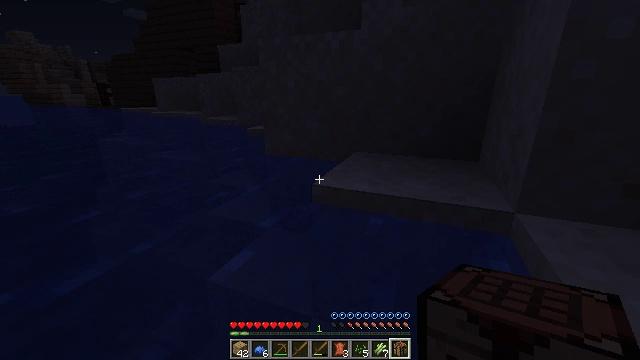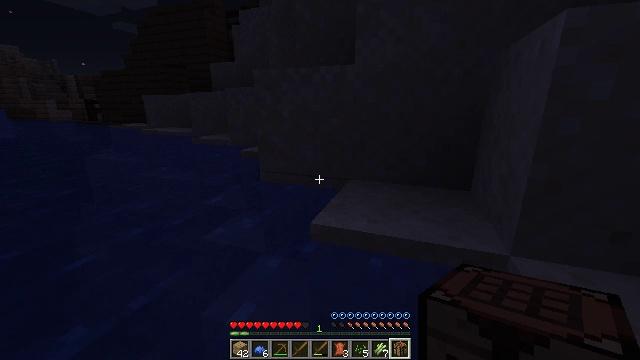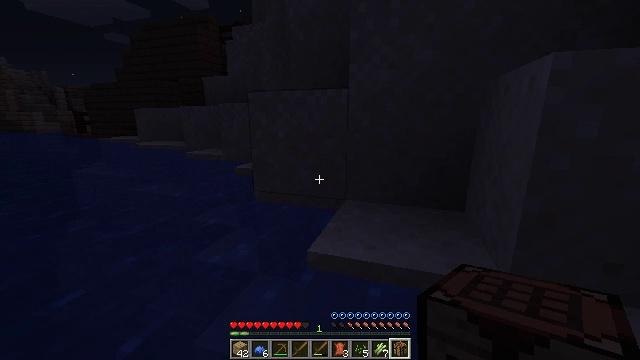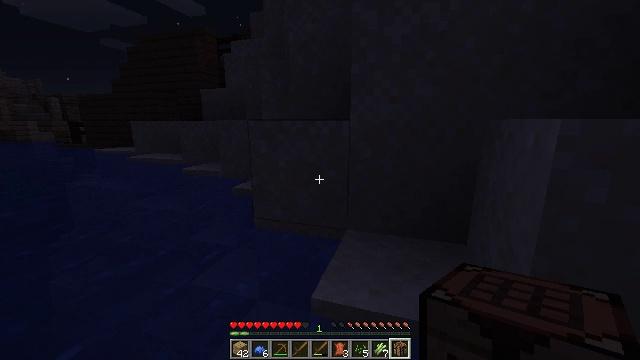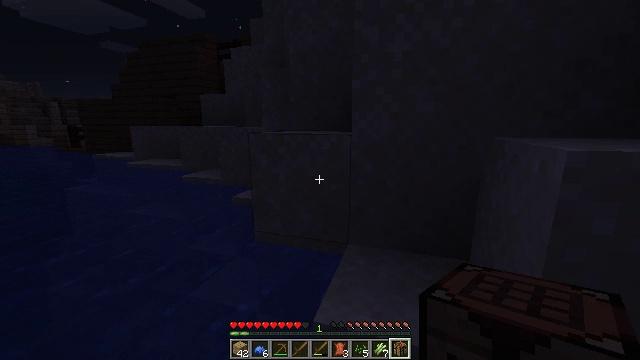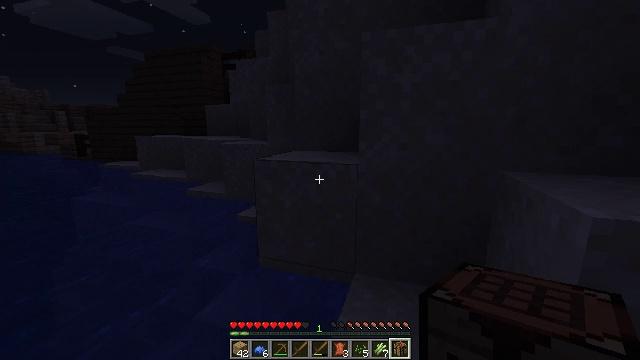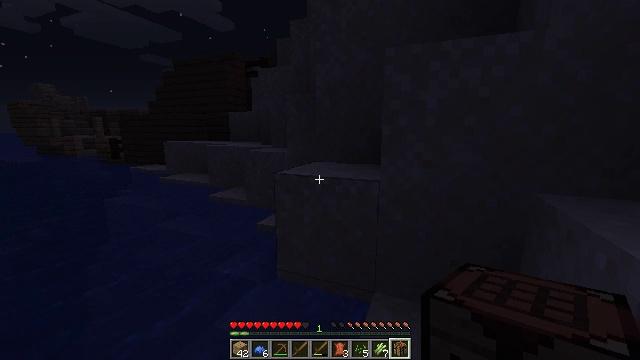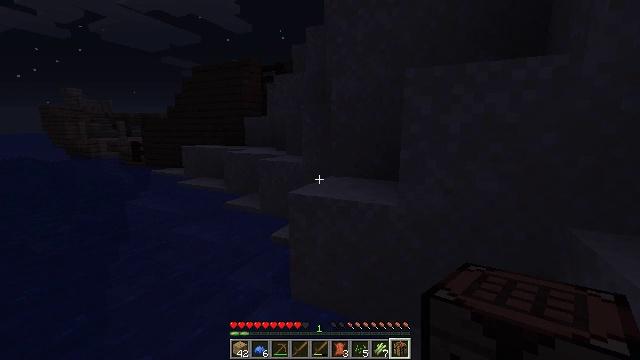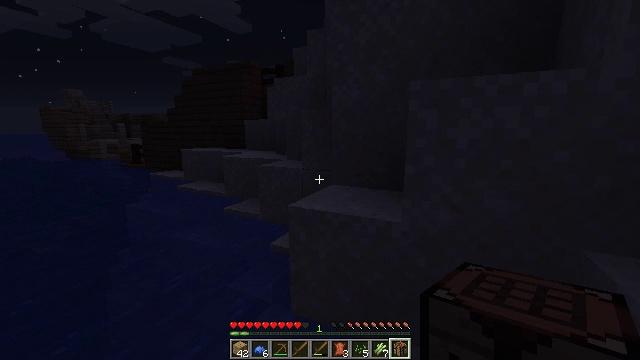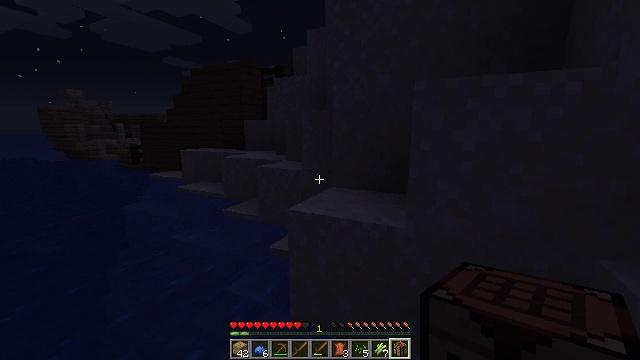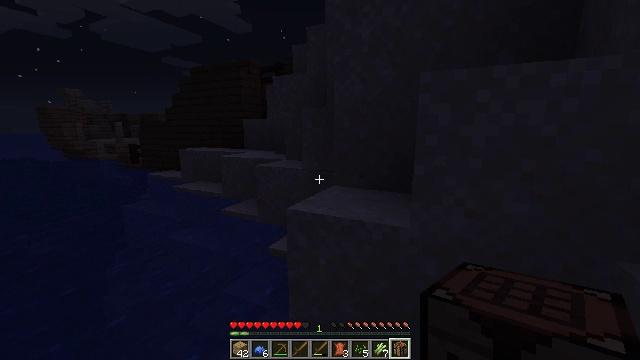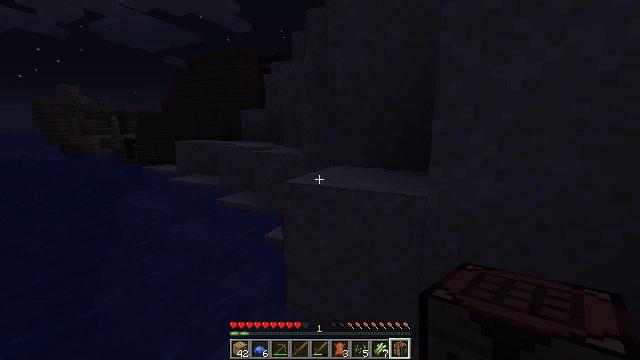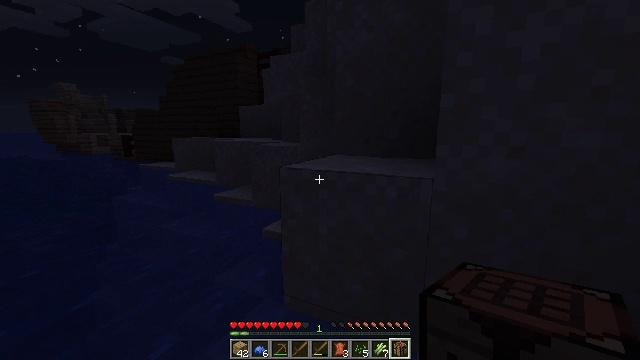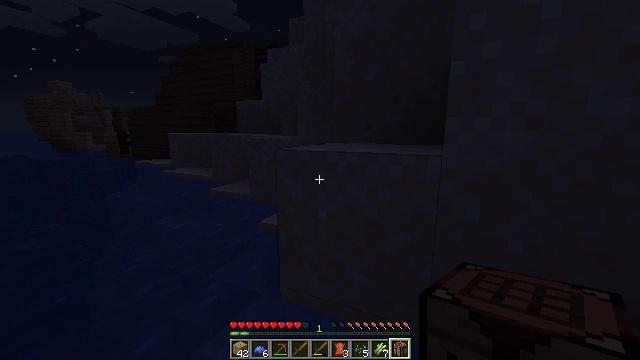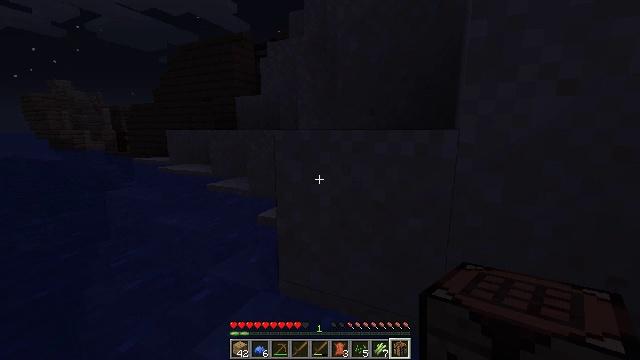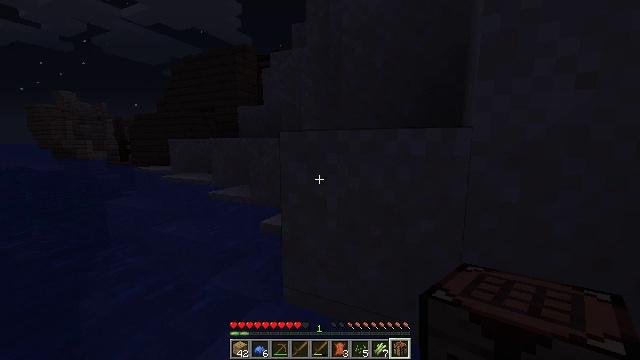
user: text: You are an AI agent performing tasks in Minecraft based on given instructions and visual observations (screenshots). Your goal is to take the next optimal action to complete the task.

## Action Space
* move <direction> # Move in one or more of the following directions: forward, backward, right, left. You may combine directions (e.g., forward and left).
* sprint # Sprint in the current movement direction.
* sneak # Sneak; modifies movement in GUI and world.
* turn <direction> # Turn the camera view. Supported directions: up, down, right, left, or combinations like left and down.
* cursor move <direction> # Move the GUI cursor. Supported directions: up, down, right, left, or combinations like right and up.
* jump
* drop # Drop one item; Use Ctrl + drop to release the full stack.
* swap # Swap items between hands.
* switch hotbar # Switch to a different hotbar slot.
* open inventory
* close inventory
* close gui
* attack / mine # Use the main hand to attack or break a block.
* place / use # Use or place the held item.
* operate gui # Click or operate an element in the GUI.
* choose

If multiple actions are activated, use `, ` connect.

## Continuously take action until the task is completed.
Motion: motion action
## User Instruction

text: Gather materials from the dark oak fence.
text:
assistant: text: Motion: move forward, turn right and up, jump
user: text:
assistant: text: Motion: move forward, turn right and up, jump
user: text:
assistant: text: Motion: move forward, turn up, jump
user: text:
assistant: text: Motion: move forward, jump
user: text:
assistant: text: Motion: move forward, jump
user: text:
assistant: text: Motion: move forward, turn left, jump
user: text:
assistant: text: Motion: move forward, turn left, jump
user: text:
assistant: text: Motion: move forward, jump
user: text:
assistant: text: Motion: move forward, jump
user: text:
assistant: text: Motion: move forward, jump
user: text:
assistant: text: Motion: move forward, jump
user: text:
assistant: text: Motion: move forward, jump
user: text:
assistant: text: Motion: move forward, jump
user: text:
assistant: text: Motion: move forward, jump
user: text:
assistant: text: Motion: move forward, turn up, jump
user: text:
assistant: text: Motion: move forward, turn left and up, jump
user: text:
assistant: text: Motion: move forward, turn left and up, jump
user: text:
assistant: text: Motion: move forward, turn left, jump
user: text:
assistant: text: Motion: move forward, jump
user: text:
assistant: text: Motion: move forward, turn left, jump
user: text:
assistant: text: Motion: move forward, turn left and down, jump
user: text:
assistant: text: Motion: move forward, turn down, jump
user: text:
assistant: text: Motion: move forward, turn left, jump
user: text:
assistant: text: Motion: move forward, turn left, jump
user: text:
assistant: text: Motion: move forward, jump
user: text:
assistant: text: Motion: move forward, jump
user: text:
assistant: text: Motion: move forward, jump
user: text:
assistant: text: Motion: move forward, jump
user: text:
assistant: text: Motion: move forward, jump
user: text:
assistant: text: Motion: move forward, turn left, jump